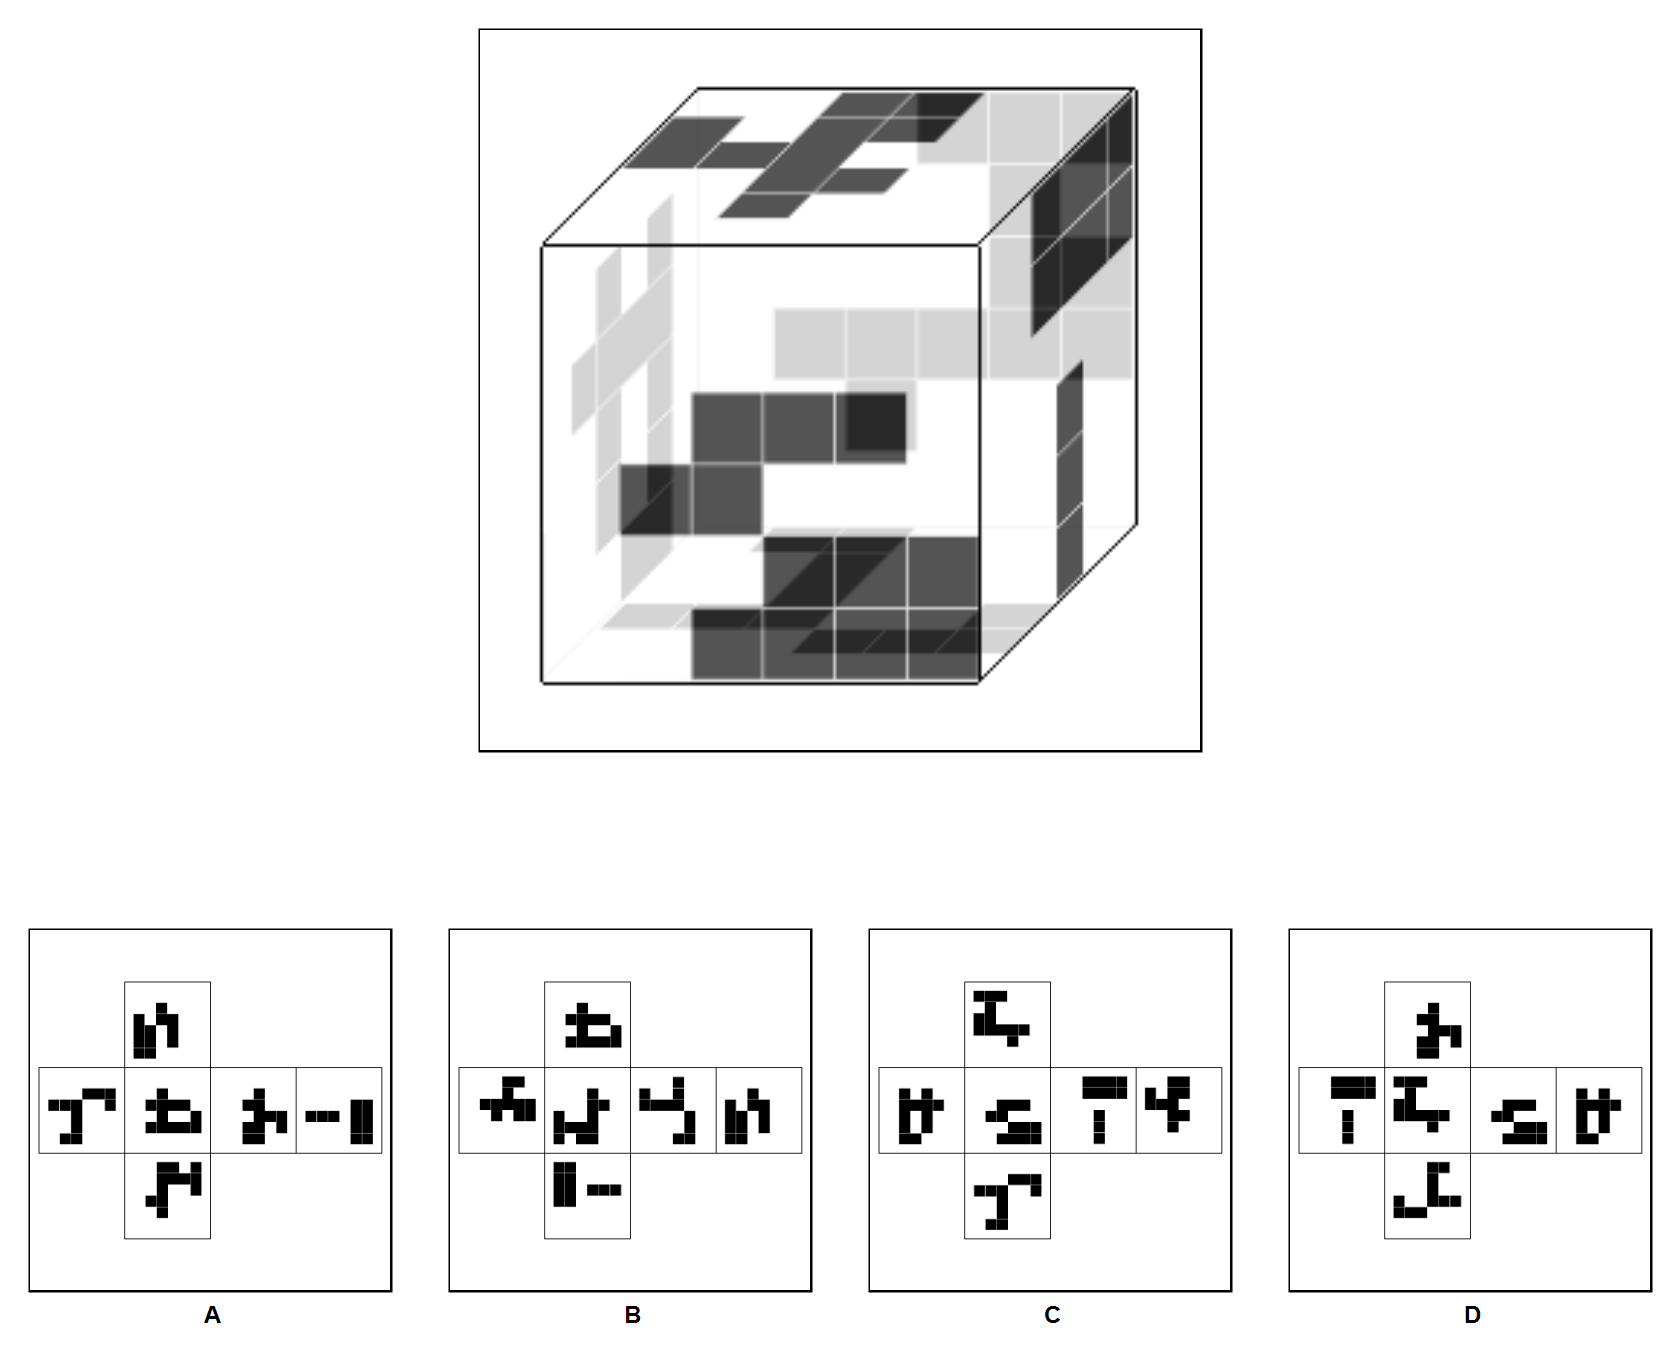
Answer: B